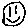
Label: smiley face